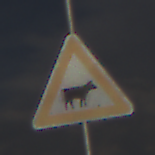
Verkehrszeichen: ViehtriebLinks
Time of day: MorningAfternoon
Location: Outdoor (Nature)
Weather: PartlyCloudy
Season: NotSpecified
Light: Natural